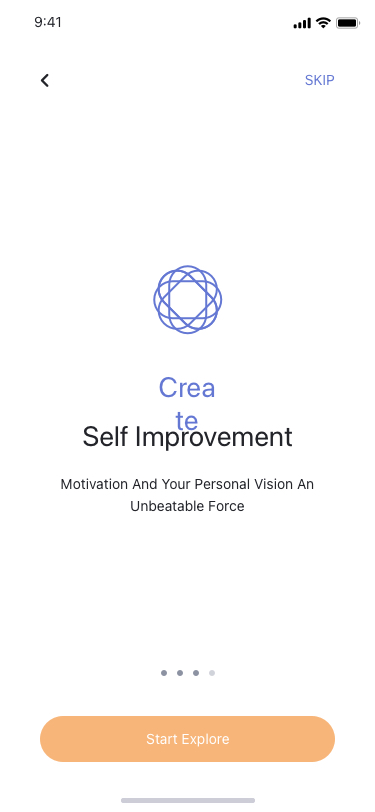
Text in this UI design:
Self Improvement
Motivation And Your Personal Vision An Unbeatable Force
Create